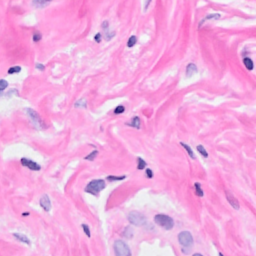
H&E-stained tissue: Breast